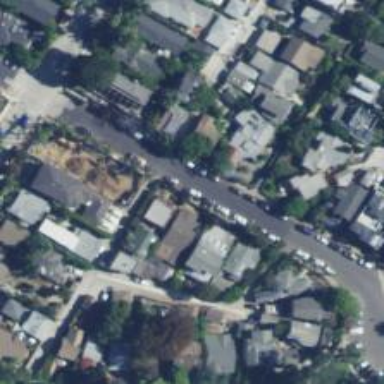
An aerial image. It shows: Residential alley serving as service road.